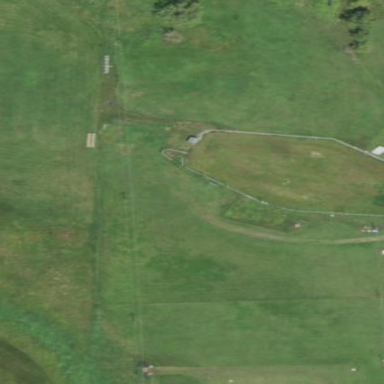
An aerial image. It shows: Area designated for horse riding.